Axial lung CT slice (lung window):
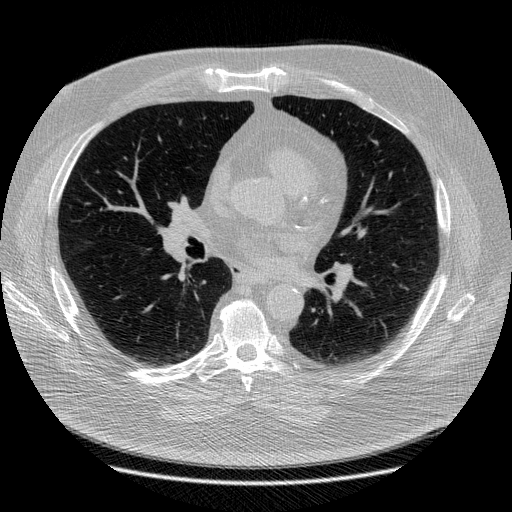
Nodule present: no